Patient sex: M
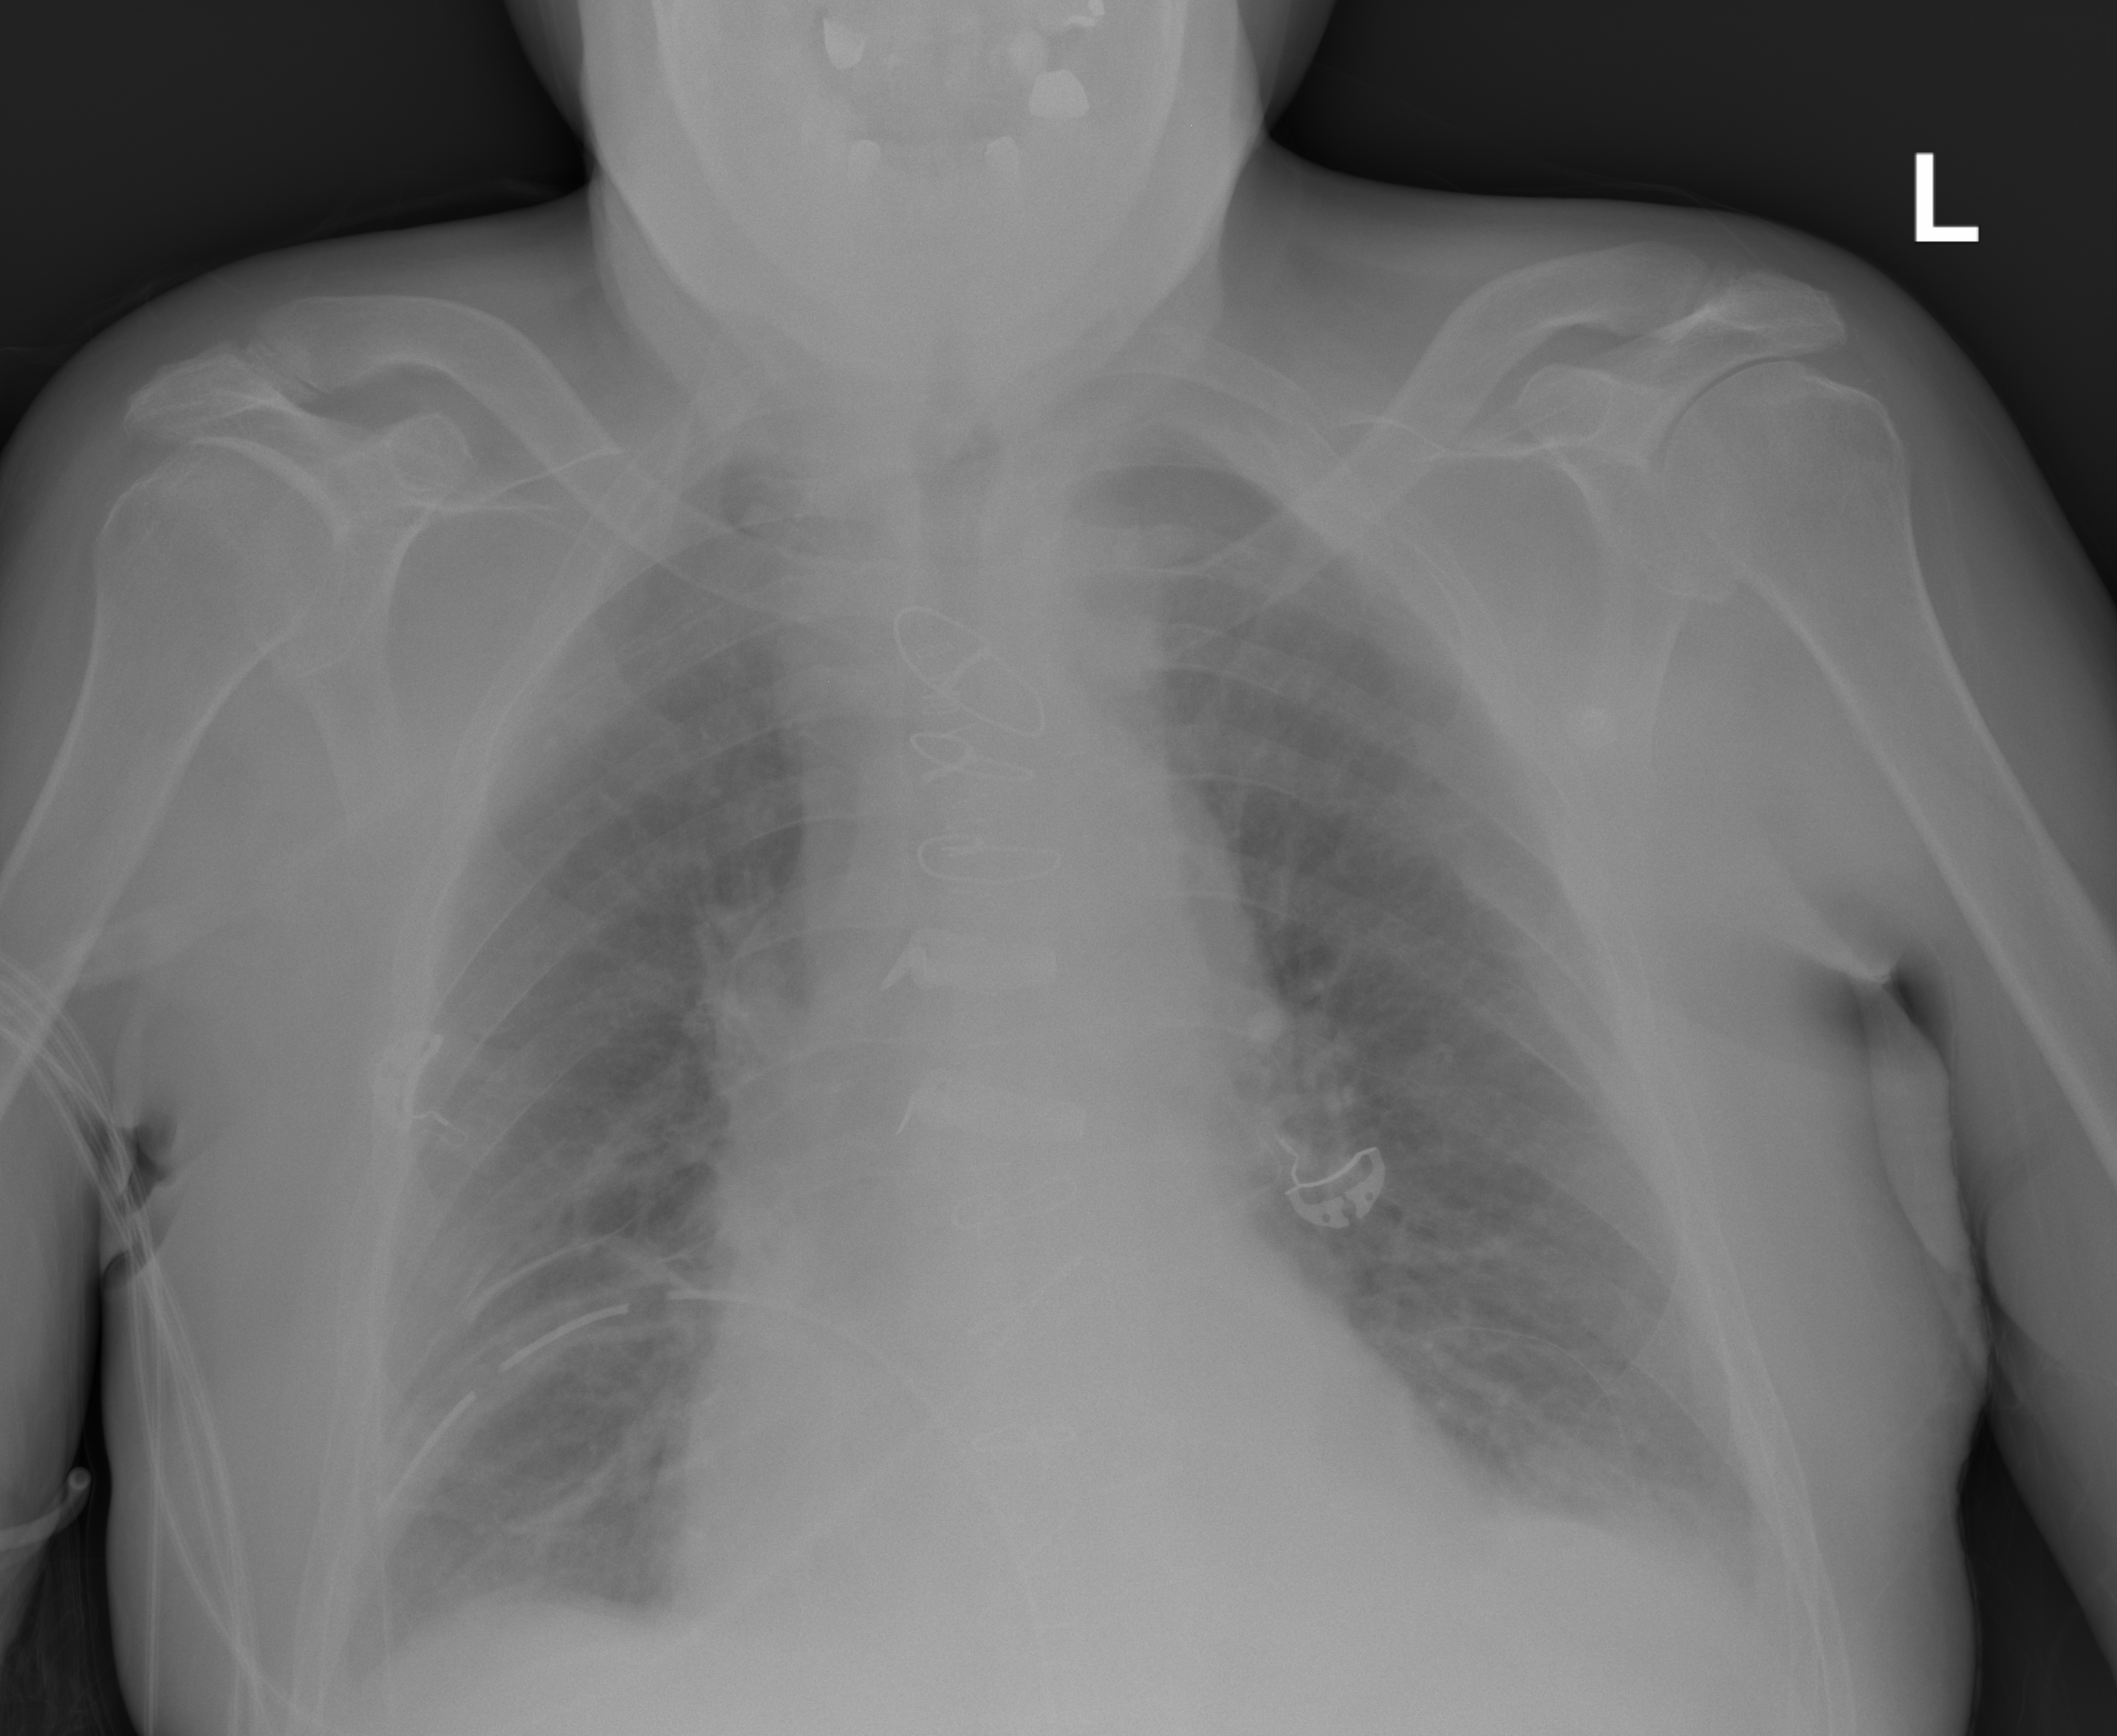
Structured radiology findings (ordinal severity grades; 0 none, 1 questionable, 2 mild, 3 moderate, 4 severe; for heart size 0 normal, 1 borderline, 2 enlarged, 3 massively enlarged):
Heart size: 1
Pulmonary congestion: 0
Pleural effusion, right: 2
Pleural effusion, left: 2
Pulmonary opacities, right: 0
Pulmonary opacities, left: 0
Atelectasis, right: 2
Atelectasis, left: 2